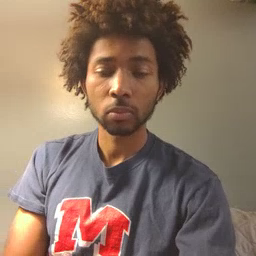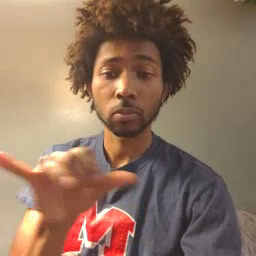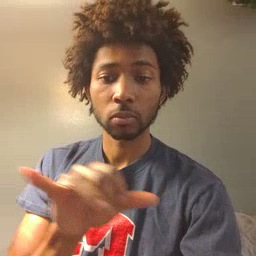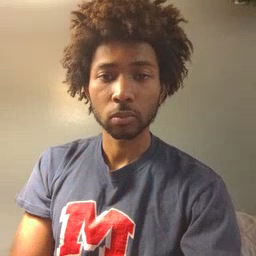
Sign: same